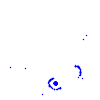
Particle: kaon